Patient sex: F
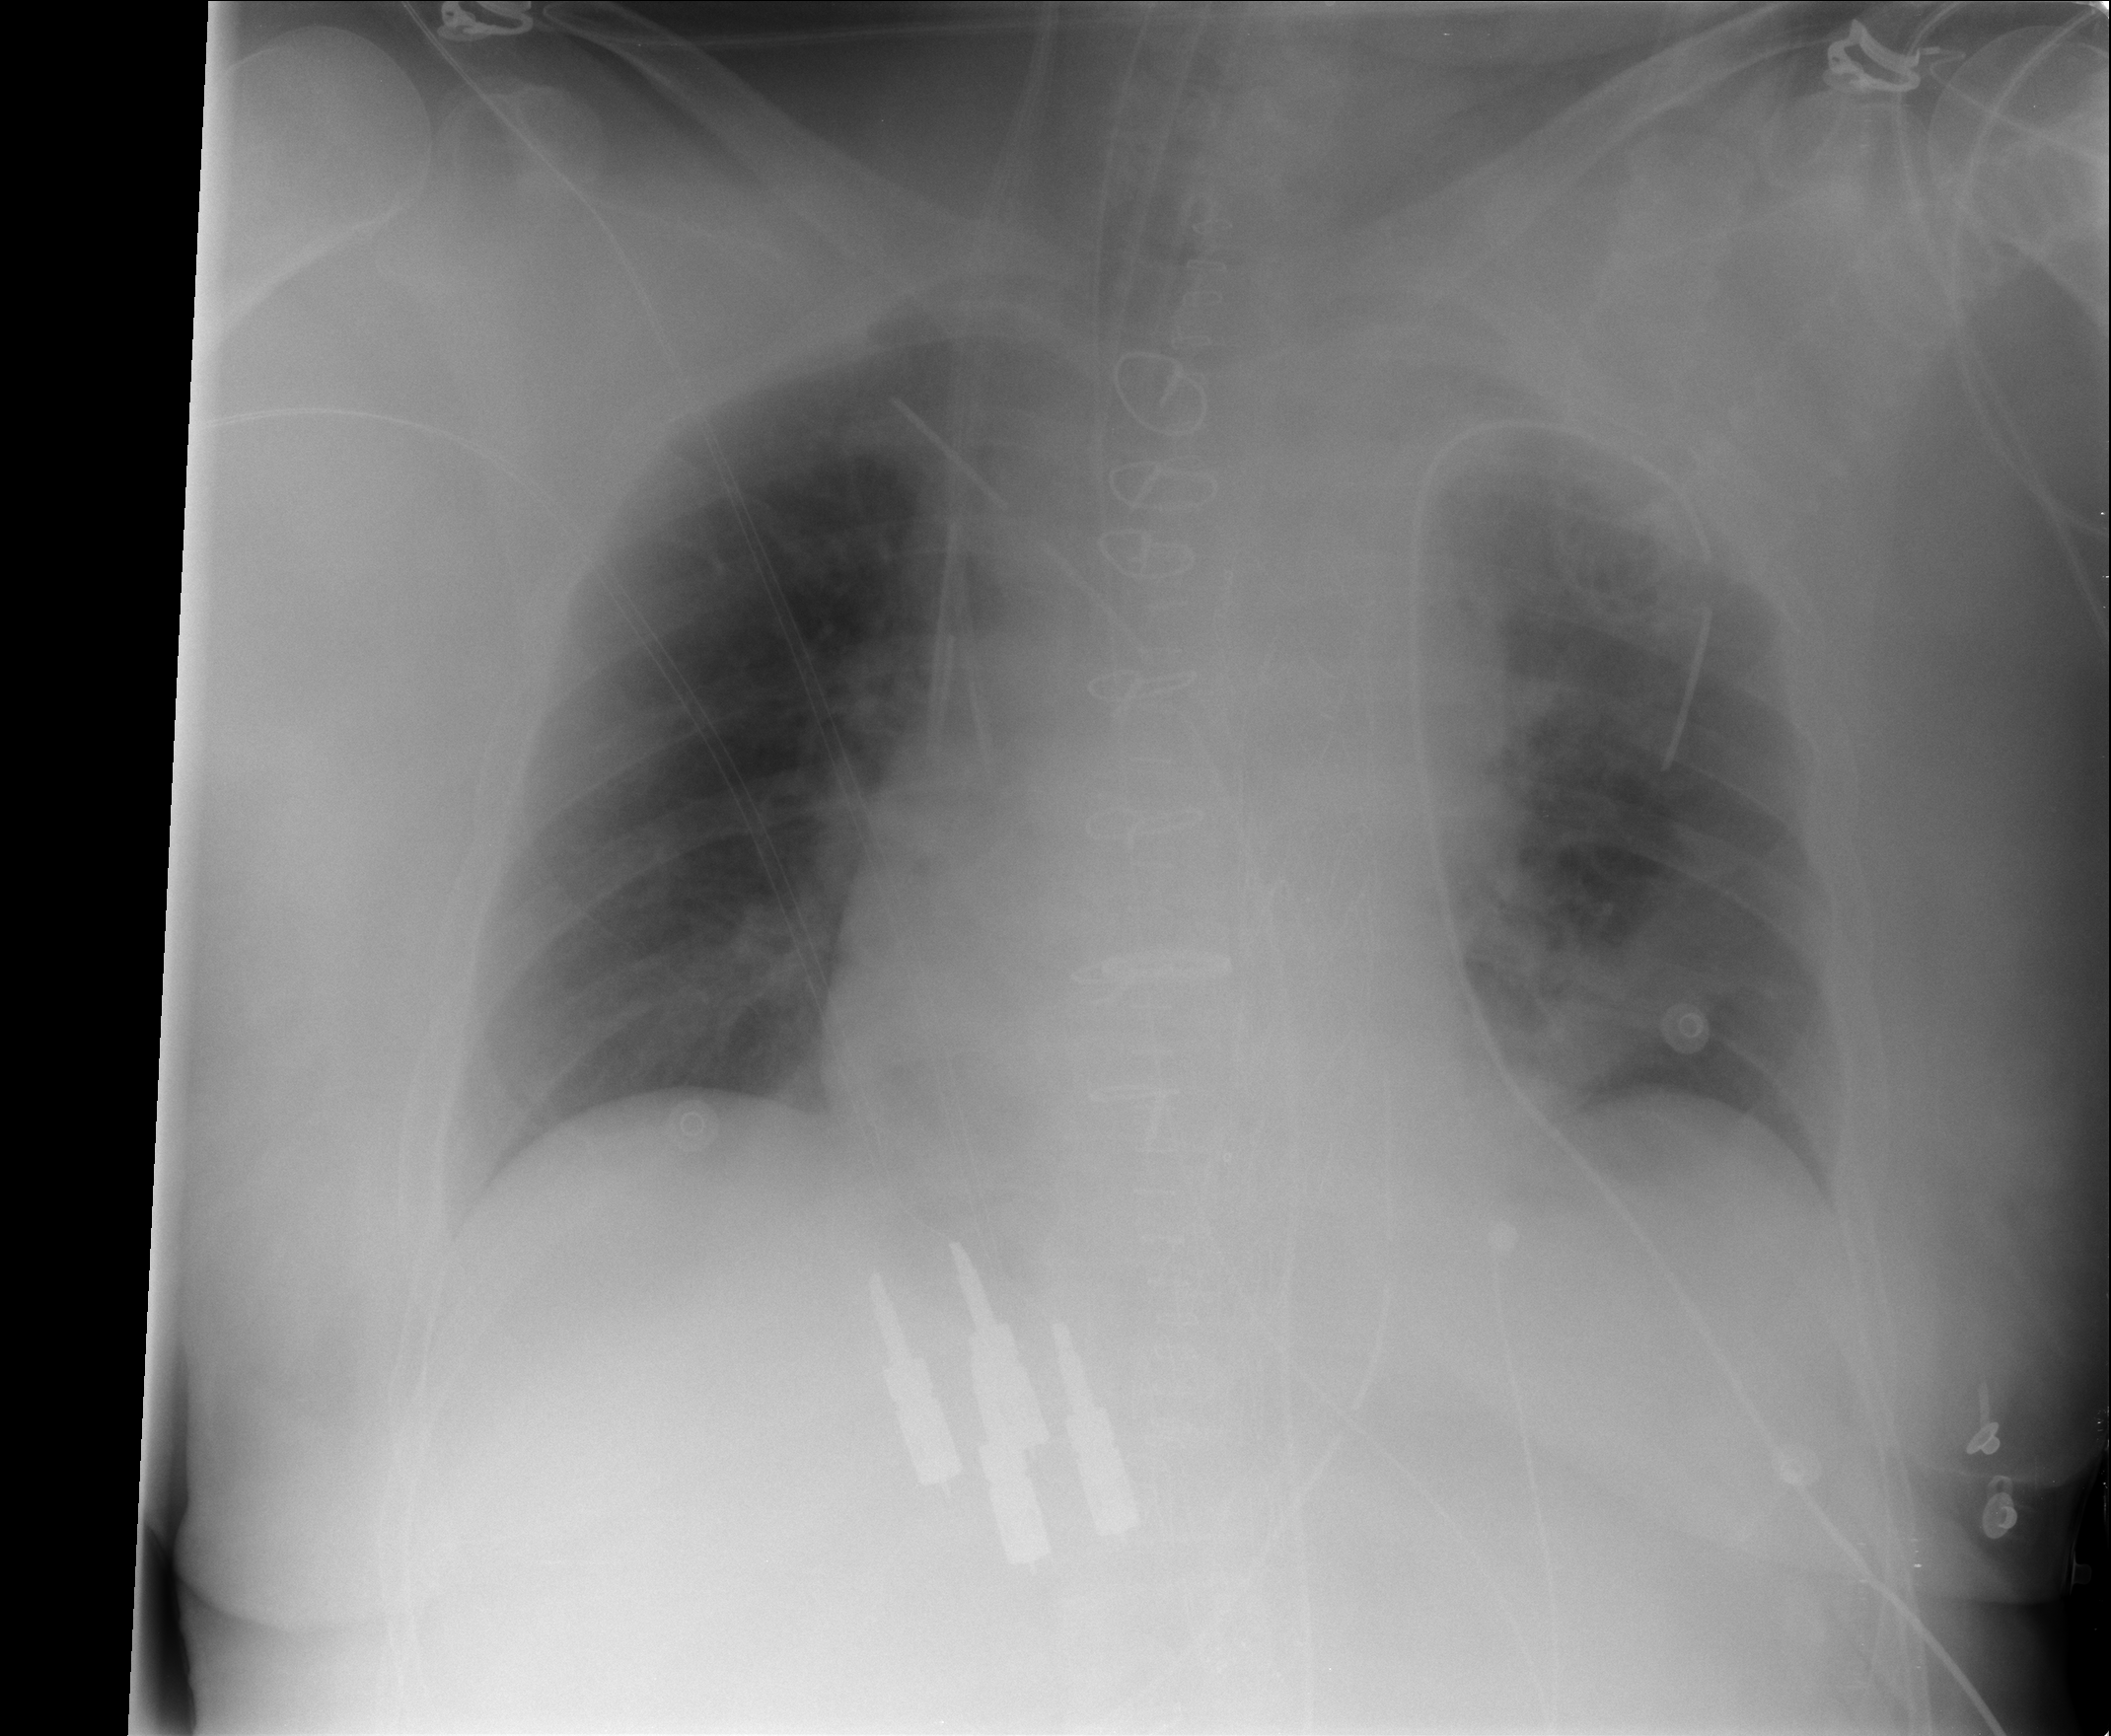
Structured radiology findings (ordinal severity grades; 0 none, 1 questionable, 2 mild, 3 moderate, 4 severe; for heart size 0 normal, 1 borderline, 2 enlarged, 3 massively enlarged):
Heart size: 1
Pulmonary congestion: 0
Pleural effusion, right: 0
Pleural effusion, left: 0
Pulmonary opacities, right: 0
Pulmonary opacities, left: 0
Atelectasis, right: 0
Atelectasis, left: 1